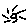
Label: sun